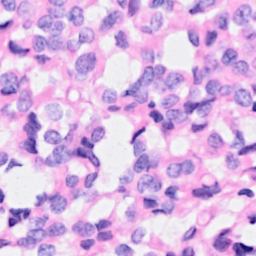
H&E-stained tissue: Breast